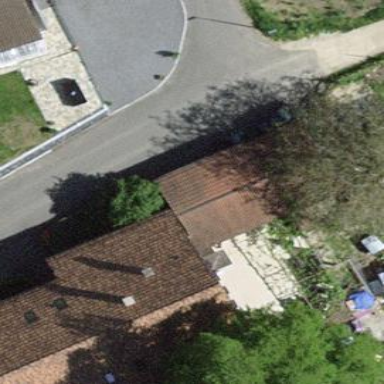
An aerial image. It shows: View of roof of building.